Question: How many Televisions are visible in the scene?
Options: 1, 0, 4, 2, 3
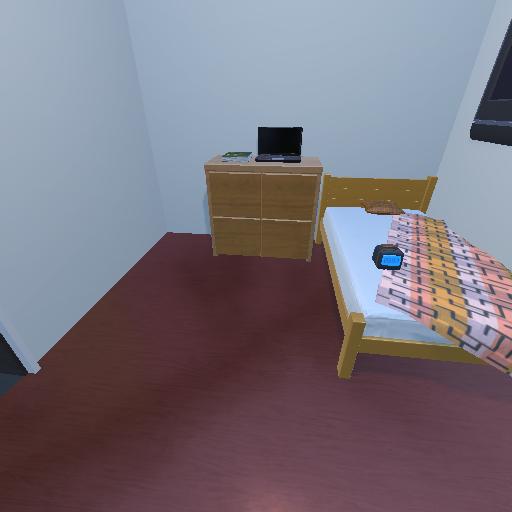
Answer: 1